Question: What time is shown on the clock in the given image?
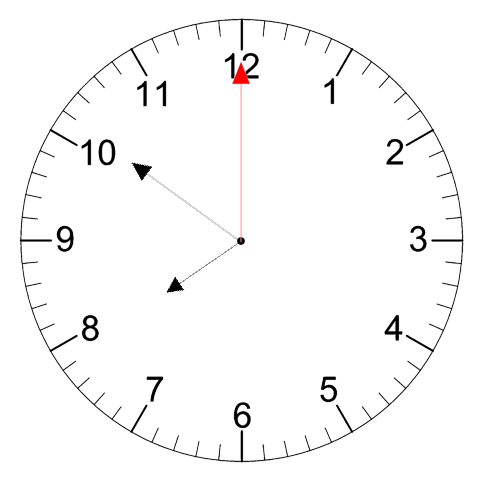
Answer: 07:51:00